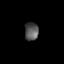
Tissue: prostate
Cell type: T cells
Senescence score: 0.3233
Nuclear area (px): 241
Mean DAPI intensity: 86.311